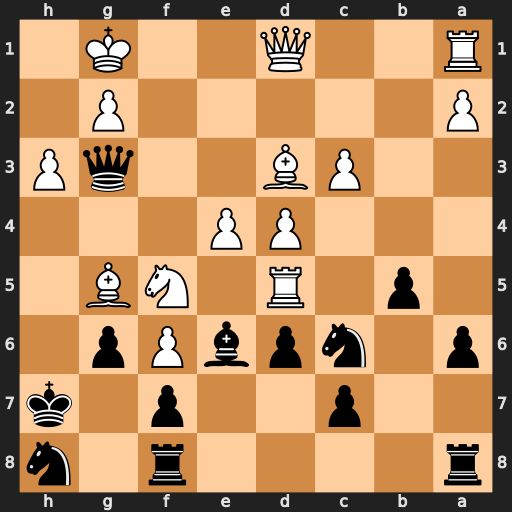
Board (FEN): r4r1n/2p2p1k/p1npbPp1/1p1R1NB1/3PP3/2PB2qP/P5P1/R2Q2K1
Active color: b
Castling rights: -
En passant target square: -
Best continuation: Qxg5 h4 Qxf6